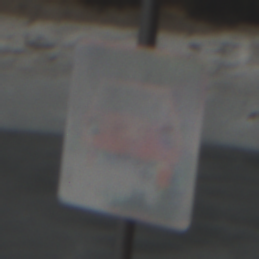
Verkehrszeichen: Kraftfahrstrasse
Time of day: Midday
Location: Outdoor (Nature)
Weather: PartlyCloudy
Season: NotSpecified
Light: Natural